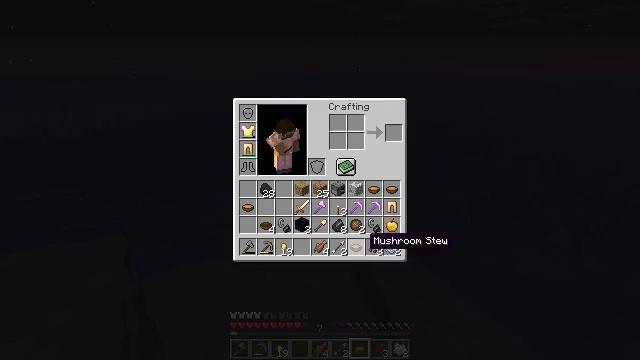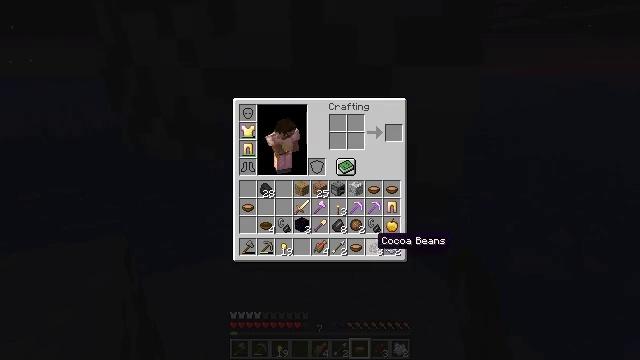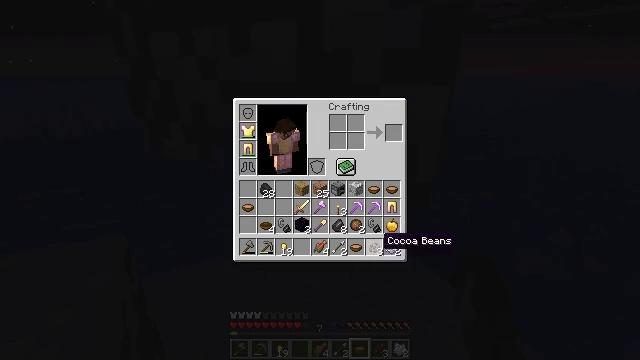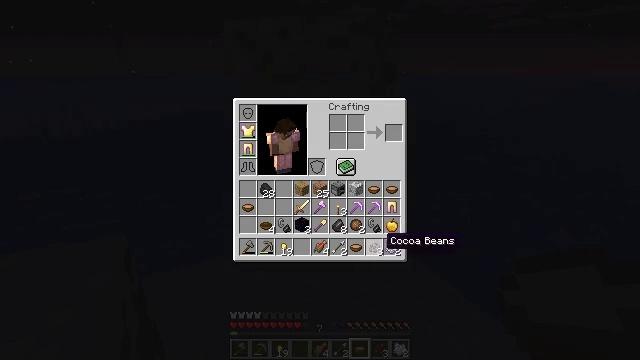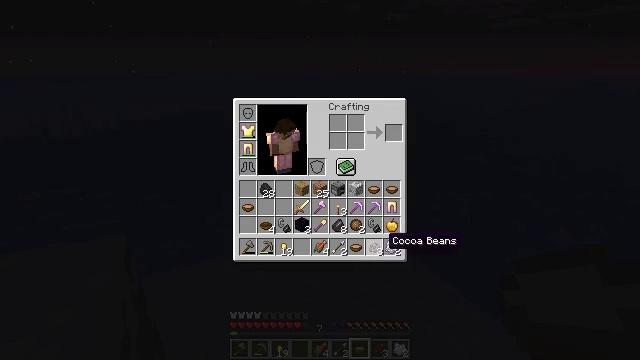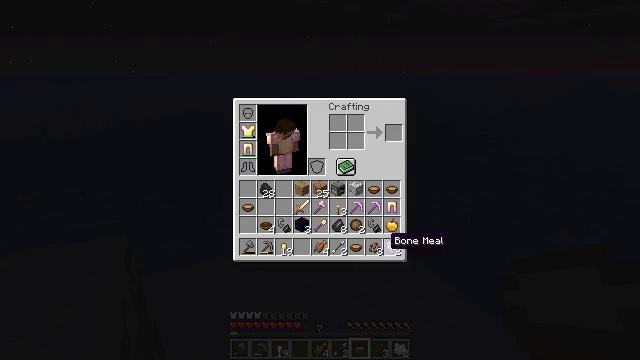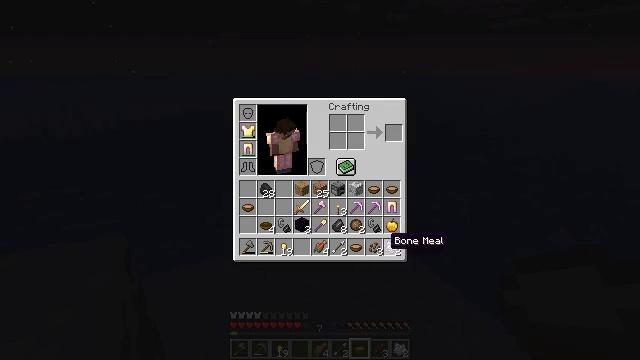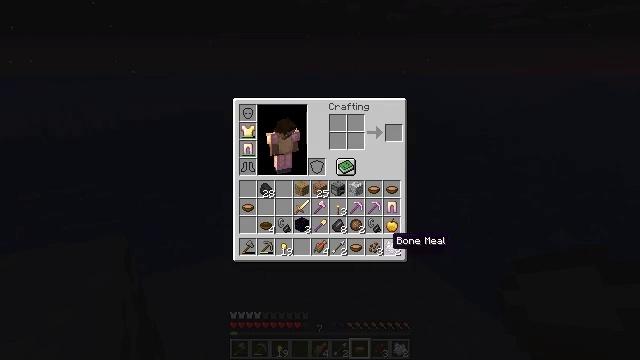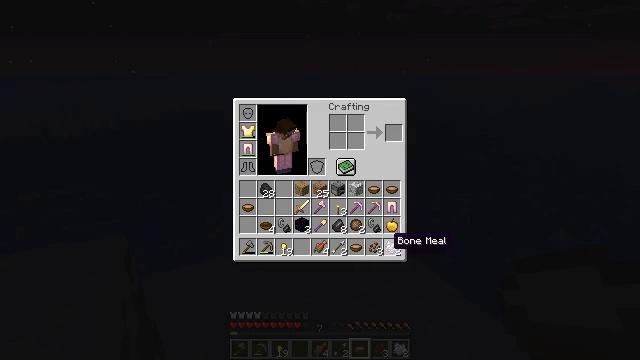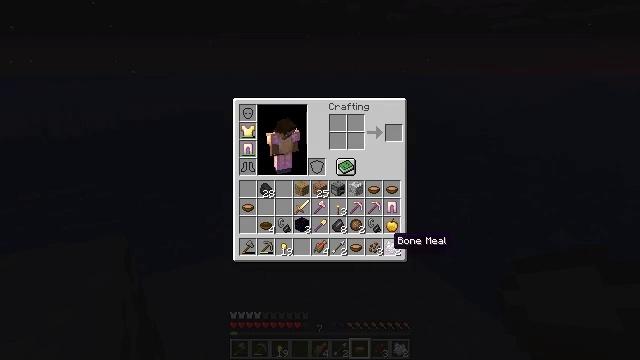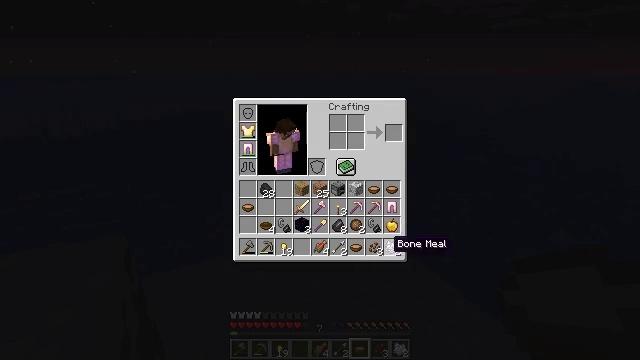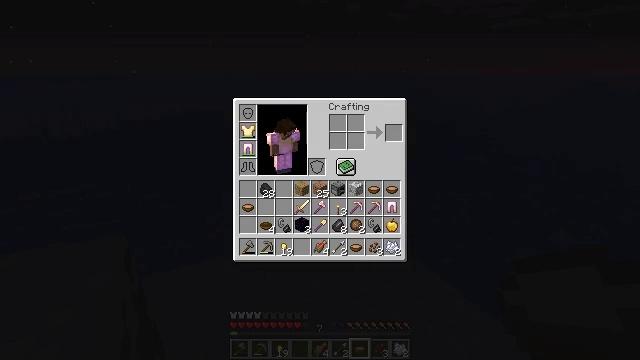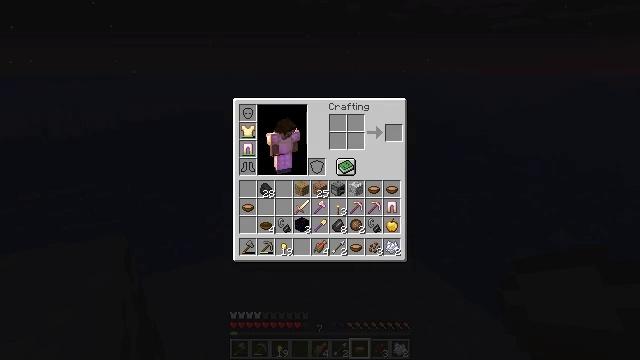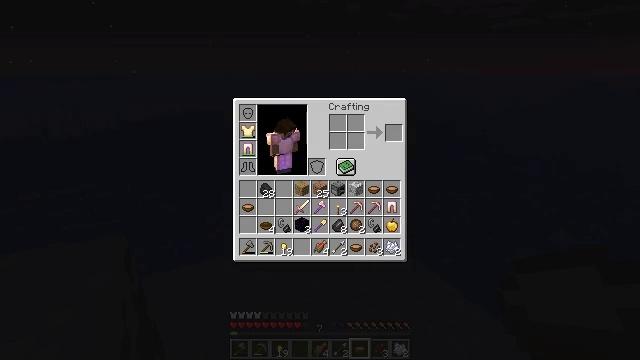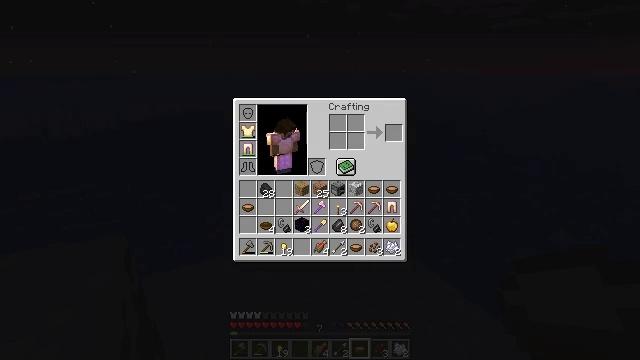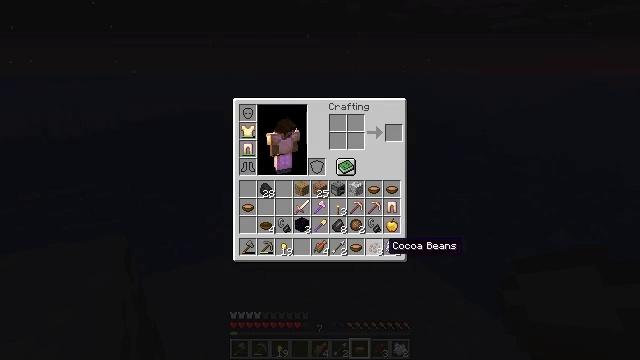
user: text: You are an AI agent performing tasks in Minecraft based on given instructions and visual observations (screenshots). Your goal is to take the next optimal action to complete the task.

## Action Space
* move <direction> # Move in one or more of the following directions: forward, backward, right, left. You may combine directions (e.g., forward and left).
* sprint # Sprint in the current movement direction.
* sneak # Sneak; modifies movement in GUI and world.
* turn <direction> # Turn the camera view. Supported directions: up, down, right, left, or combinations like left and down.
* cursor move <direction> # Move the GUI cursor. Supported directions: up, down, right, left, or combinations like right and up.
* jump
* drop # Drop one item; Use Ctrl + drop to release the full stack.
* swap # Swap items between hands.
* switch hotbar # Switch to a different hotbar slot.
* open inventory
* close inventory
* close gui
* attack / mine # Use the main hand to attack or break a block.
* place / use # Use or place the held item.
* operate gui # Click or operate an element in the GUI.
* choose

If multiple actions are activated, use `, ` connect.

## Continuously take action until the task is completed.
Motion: motion action
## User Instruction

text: Remove cocoa beans from the inventory.
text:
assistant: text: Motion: cursor move right, open gui
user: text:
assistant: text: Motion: no_op
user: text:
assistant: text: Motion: no_op
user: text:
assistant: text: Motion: no_op
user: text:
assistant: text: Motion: no_op
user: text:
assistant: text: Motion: no_op
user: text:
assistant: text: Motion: no_op
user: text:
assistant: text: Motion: no_op
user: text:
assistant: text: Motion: no_op
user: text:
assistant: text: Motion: no_op
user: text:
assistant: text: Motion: no_op
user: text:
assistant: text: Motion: no_op
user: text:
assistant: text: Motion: no_op
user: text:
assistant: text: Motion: no_op
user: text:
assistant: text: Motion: no_op
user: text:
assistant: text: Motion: no_op
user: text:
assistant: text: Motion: no_op
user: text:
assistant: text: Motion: no_op
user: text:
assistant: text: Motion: no_op
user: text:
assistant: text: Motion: no_op
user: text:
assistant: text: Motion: no_op
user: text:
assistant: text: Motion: no_op
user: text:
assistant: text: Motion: drop
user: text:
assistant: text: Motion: drop
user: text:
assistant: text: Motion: no_op
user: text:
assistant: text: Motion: no_op
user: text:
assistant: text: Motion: drop
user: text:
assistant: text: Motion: drop
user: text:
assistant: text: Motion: no_op
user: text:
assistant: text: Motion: no_op